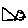
Label: fish